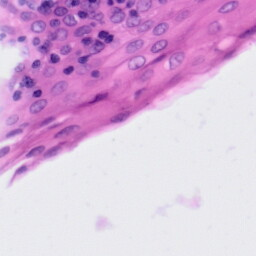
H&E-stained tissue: Tonsil